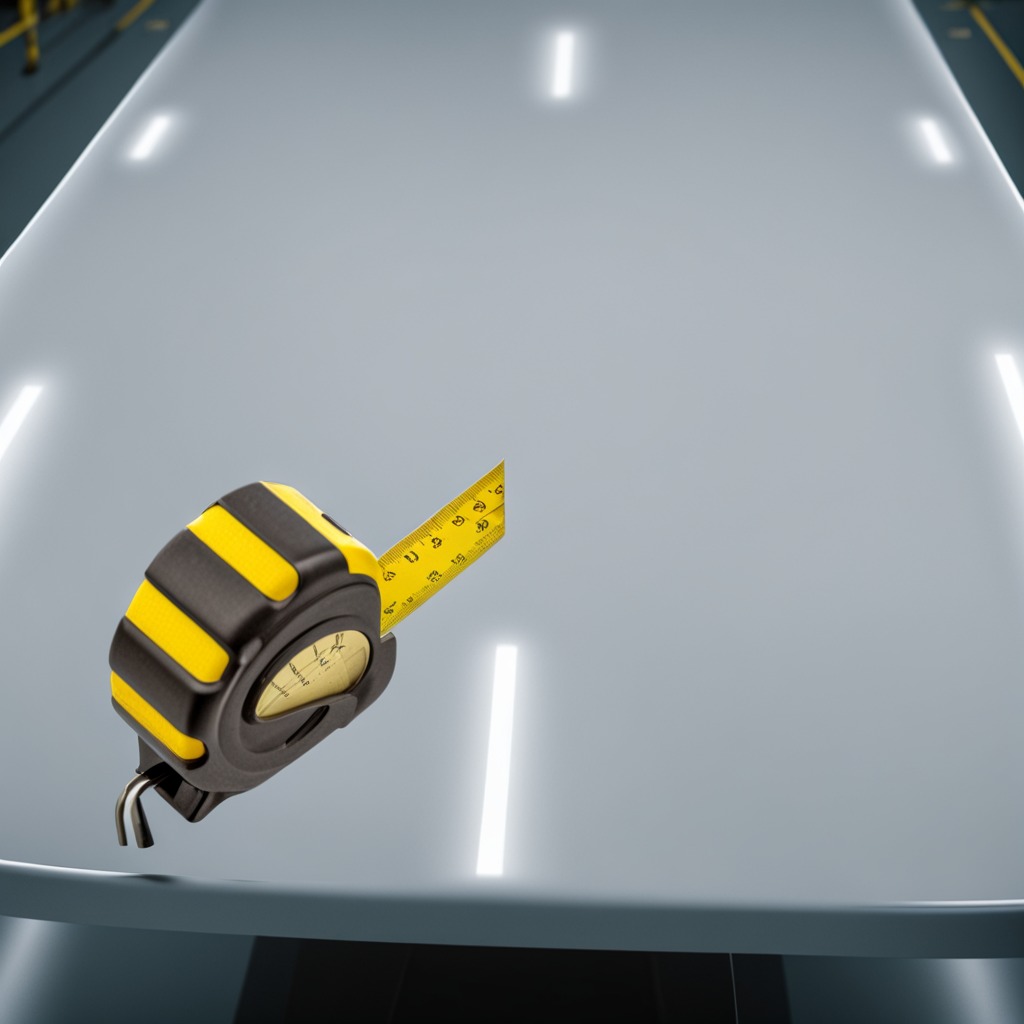
A measuring tape is lying on a high-gloss table in a ship maintenance bay industrial lighting.